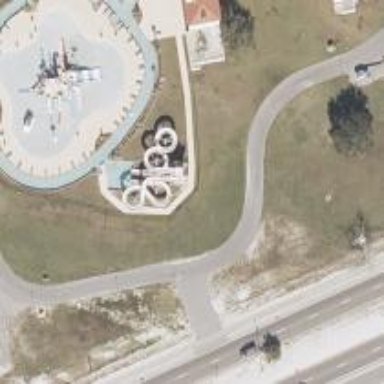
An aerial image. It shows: Water slide attraction.